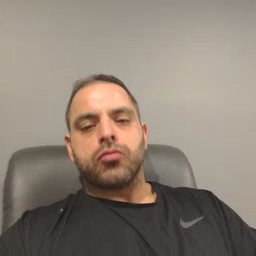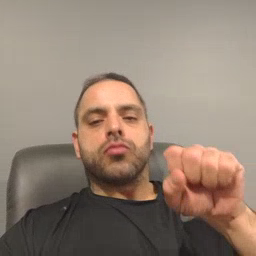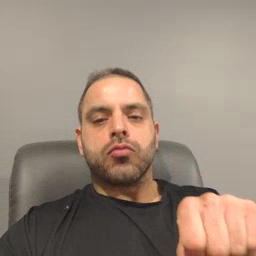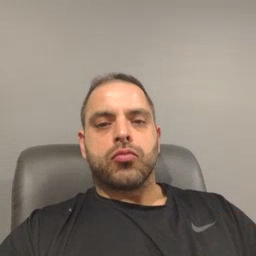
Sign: can